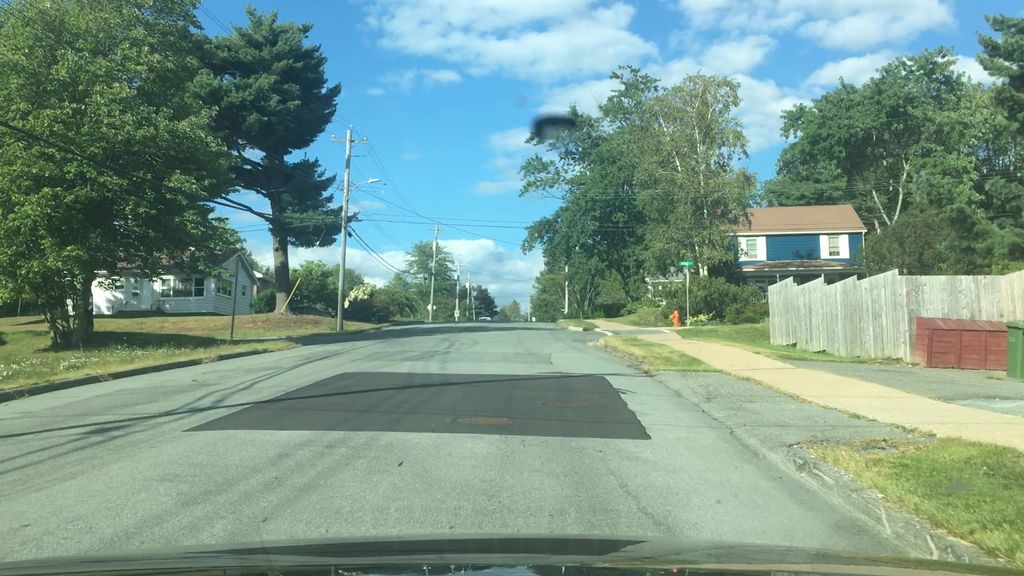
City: halifax